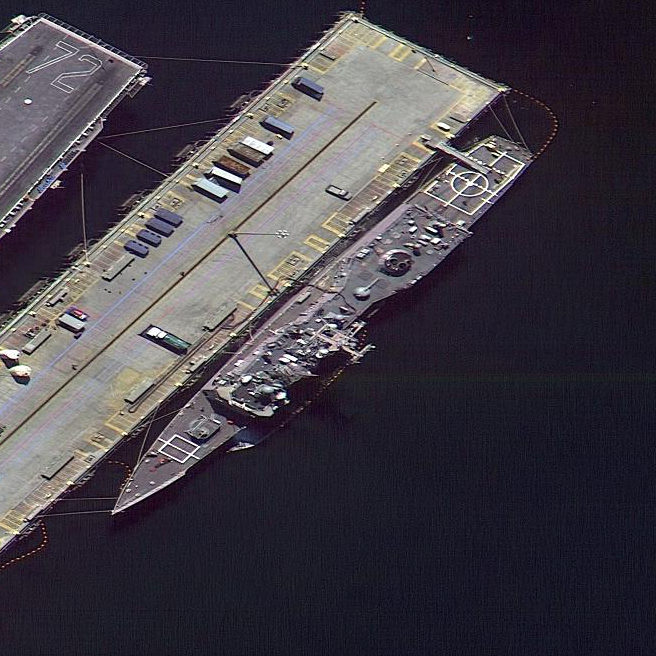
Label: Ticonderoga-class_cruiser